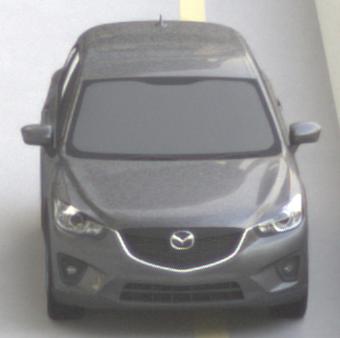
Make: Mazda
Model: CX-5 2.0 SKYACTIV-G 160
Detailed model: CX-5 (GH)
Model produced from: 2012/04
Model produced until: 2015/02
Doors: 5
Color: gray
Road condition: dry road
Daytime: sunrise or sunset
Contrast: medium contrast